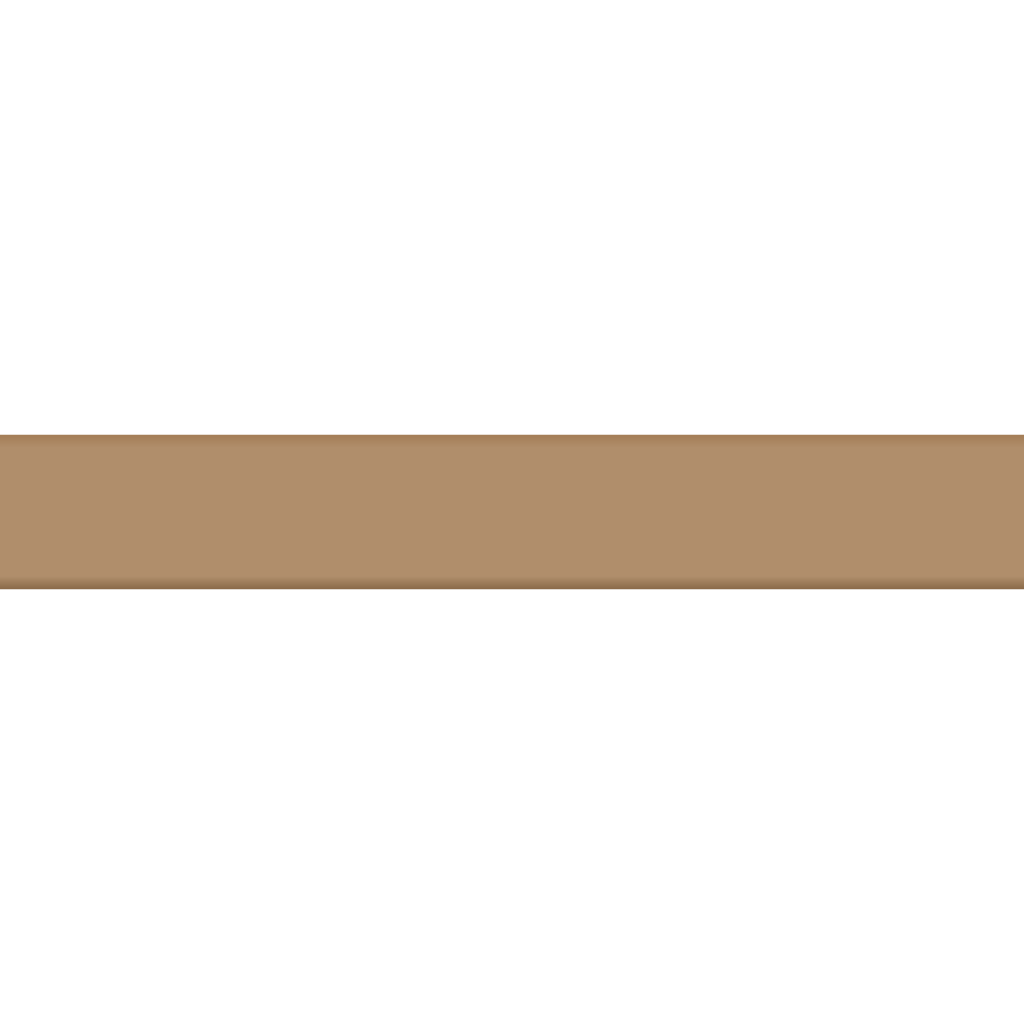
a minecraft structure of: Minecraft bad low quality